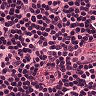
Metastatic tissue present: no